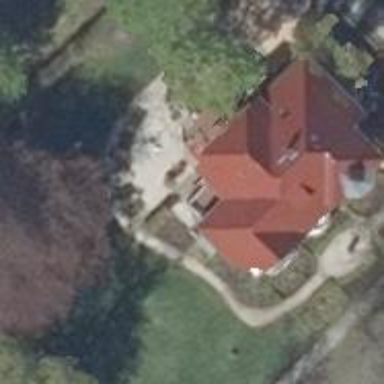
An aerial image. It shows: Residential building with hipped roof made of red roof tiles.